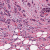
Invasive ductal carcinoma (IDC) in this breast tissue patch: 1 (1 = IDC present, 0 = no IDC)